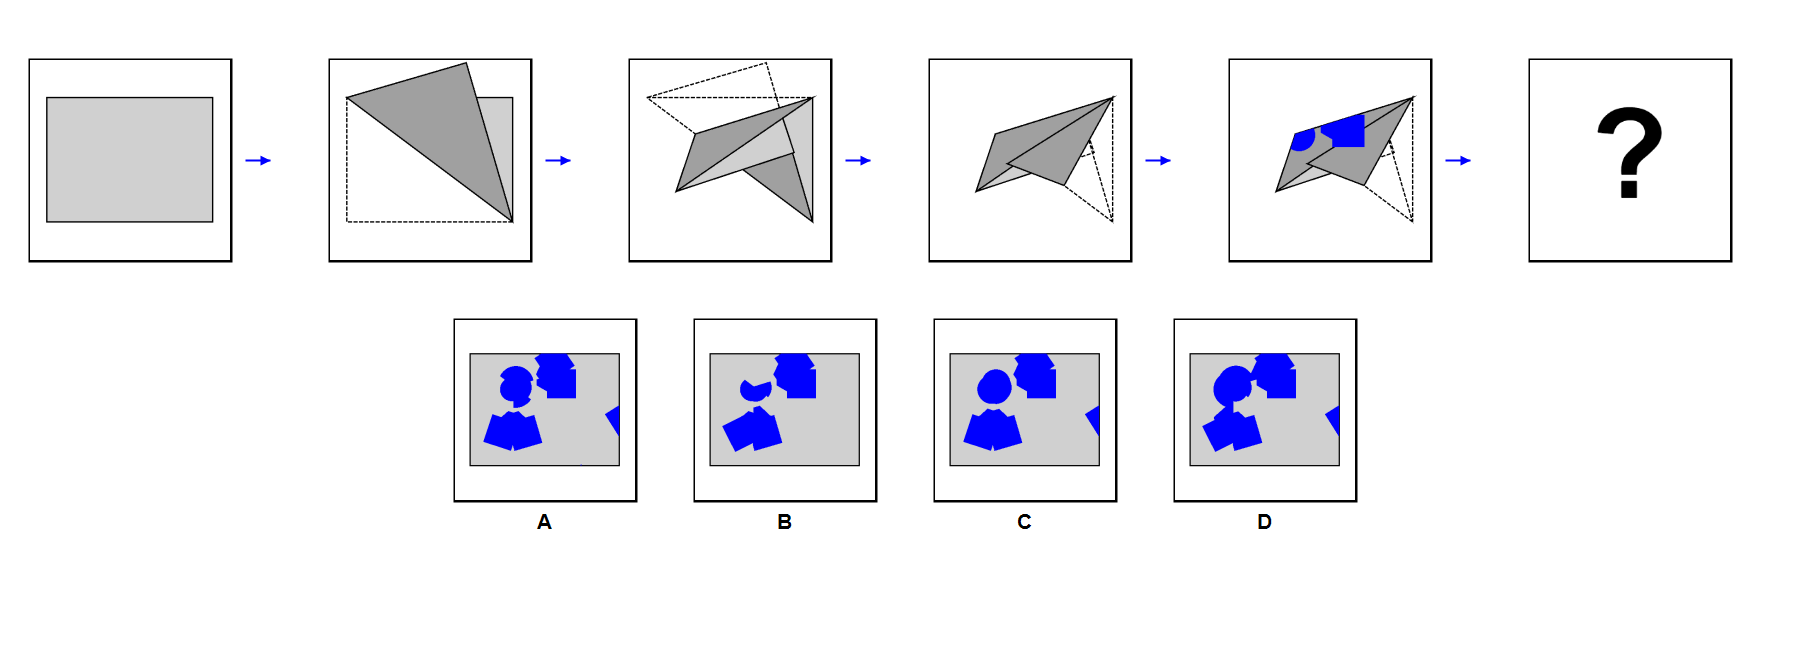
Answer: C